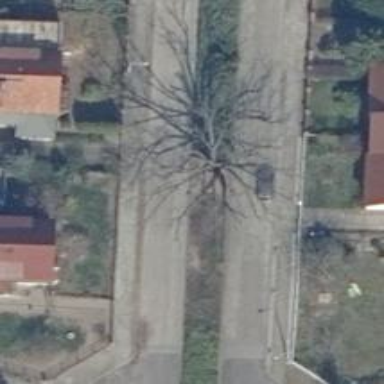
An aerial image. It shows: Natural monument - majestic tree.